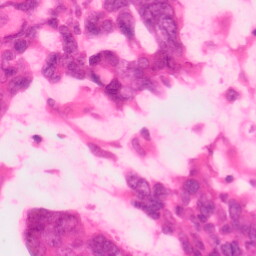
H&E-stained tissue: Colon